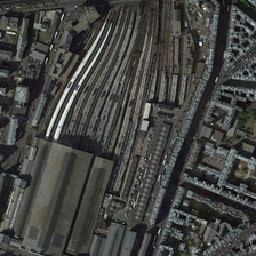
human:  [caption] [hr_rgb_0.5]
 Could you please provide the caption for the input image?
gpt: Huge gray ceilings crossed the railway line.

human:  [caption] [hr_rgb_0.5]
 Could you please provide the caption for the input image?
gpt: Huge gray ceilings straddle the tracks.

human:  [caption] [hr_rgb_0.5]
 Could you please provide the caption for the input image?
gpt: Huge gray ceilings pass through the tracks.

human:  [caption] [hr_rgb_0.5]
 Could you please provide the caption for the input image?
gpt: The huge gray ceiling above the railway tracks.

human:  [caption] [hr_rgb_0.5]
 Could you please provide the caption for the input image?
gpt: two white trains are driving in this railway station next to a bustling road and buildings .